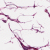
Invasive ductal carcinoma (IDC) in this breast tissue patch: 0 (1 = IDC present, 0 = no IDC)